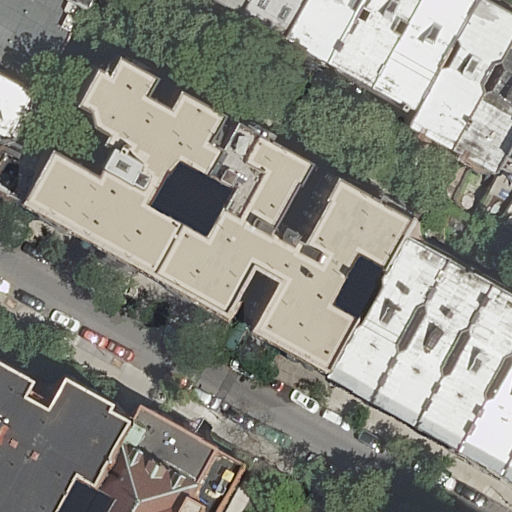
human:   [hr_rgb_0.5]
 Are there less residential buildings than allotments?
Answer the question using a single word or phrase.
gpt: no

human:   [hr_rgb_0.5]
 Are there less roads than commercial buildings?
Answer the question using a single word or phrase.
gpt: no

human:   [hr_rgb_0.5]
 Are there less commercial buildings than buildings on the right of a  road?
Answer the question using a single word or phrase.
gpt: yes

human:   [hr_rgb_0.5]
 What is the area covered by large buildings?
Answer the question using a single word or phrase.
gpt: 1951m2

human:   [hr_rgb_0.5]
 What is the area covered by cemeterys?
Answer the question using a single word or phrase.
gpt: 0m2

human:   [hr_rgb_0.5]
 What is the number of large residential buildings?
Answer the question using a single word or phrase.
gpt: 2

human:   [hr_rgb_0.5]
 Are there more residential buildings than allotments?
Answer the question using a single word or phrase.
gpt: yes

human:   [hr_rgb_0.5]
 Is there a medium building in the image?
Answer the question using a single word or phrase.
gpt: yes

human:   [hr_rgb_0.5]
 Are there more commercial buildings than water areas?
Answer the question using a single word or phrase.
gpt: no

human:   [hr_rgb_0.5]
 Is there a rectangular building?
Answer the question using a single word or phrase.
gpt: yes

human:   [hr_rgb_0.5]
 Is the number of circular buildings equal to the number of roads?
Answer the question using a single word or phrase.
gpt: no

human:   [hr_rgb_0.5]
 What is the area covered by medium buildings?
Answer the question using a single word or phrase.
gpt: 2543m2

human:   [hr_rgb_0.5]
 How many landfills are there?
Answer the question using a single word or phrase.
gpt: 0

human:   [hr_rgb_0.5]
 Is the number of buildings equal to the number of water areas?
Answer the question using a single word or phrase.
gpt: no

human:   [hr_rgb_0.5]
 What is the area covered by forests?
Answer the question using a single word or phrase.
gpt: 0m2

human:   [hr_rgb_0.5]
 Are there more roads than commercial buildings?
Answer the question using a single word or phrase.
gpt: yes

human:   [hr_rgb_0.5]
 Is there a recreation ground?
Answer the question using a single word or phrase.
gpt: no

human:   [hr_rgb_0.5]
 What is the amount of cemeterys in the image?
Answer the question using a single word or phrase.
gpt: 0

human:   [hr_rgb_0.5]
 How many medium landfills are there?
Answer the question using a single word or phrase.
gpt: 0

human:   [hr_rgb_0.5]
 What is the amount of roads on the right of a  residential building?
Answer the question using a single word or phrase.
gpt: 2

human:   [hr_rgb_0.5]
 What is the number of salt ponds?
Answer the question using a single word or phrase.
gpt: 0

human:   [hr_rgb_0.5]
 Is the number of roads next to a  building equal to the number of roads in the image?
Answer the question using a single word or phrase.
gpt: yes

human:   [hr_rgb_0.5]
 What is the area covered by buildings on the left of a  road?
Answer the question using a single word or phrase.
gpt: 302m2

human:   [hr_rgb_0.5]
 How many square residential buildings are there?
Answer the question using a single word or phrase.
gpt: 0

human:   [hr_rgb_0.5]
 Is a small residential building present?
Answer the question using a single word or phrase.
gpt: yes

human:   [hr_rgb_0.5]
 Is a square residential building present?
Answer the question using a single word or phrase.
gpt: no

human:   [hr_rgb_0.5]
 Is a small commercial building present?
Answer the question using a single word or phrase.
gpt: no

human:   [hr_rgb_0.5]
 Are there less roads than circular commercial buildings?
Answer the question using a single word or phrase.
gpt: no

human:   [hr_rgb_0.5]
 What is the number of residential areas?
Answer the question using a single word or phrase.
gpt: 0

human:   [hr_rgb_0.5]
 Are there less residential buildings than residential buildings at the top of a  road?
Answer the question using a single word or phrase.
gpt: no

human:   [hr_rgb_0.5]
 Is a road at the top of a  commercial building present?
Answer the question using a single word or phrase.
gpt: no

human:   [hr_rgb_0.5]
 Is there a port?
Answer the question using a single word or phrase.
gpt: no

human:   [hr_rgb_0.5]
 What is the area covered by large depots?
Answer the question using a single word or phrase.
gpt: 0m2

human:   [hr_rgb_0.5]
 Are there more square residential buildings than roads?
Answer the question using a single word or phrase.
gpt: no

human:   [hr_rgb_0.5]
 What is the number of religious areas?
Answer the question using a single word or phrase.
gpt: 0

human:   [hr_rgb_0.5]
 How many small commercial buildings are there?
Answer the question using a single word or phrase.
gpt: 0